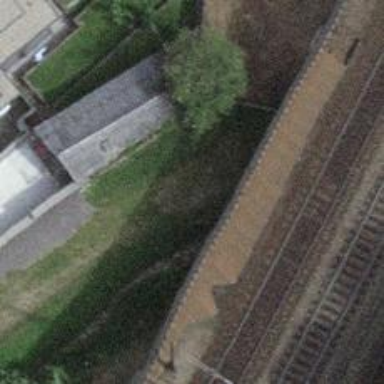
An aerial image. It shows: Track with grade2 tracktype passing through tunnel.